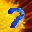
Label: 7